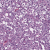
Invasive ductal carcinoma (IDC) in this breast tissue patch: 1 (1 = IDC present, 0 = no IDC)